Interaction volume radius: 10 \u00c5
Interaction volume height: 15 \u00c5
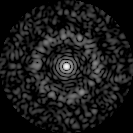
Disorder parameter: 0.8123